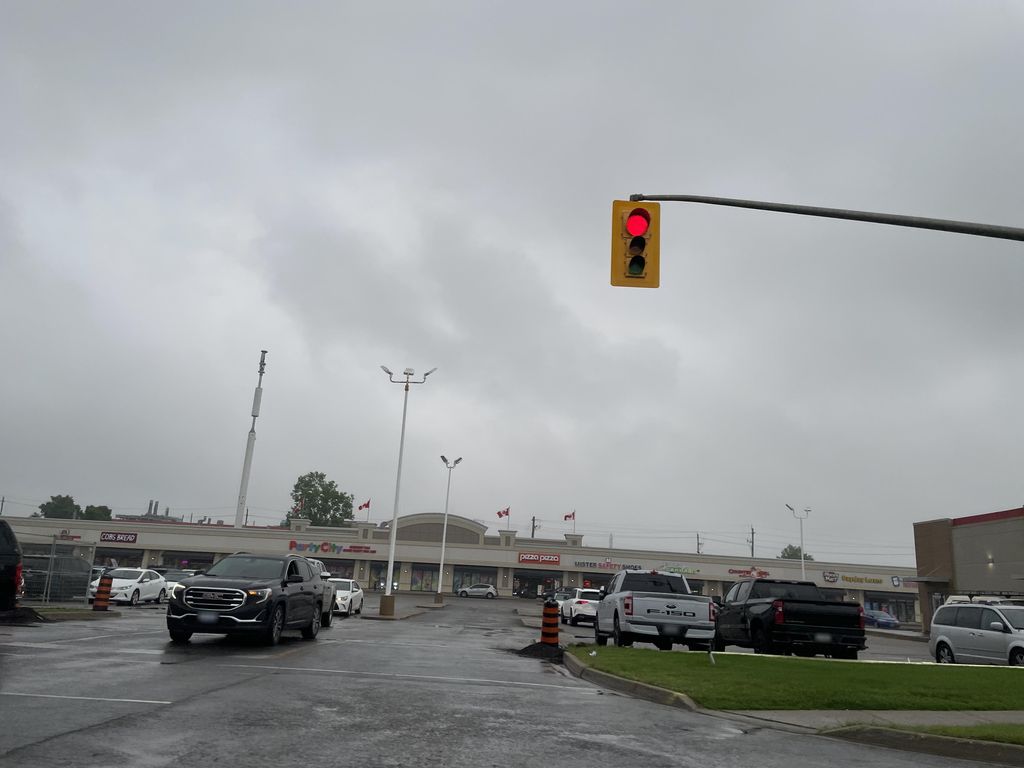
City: kitchener-waterloo